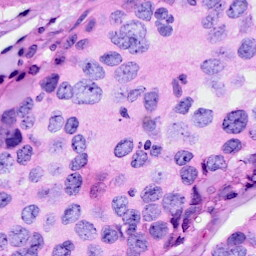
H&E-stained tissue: Breast